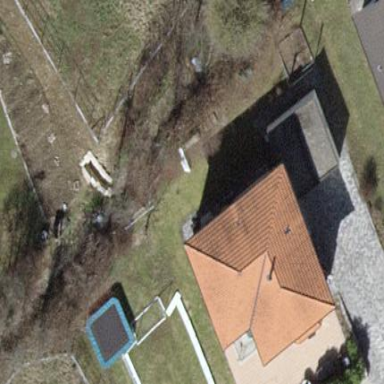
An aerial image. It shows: Detached building with hipped roof shape.